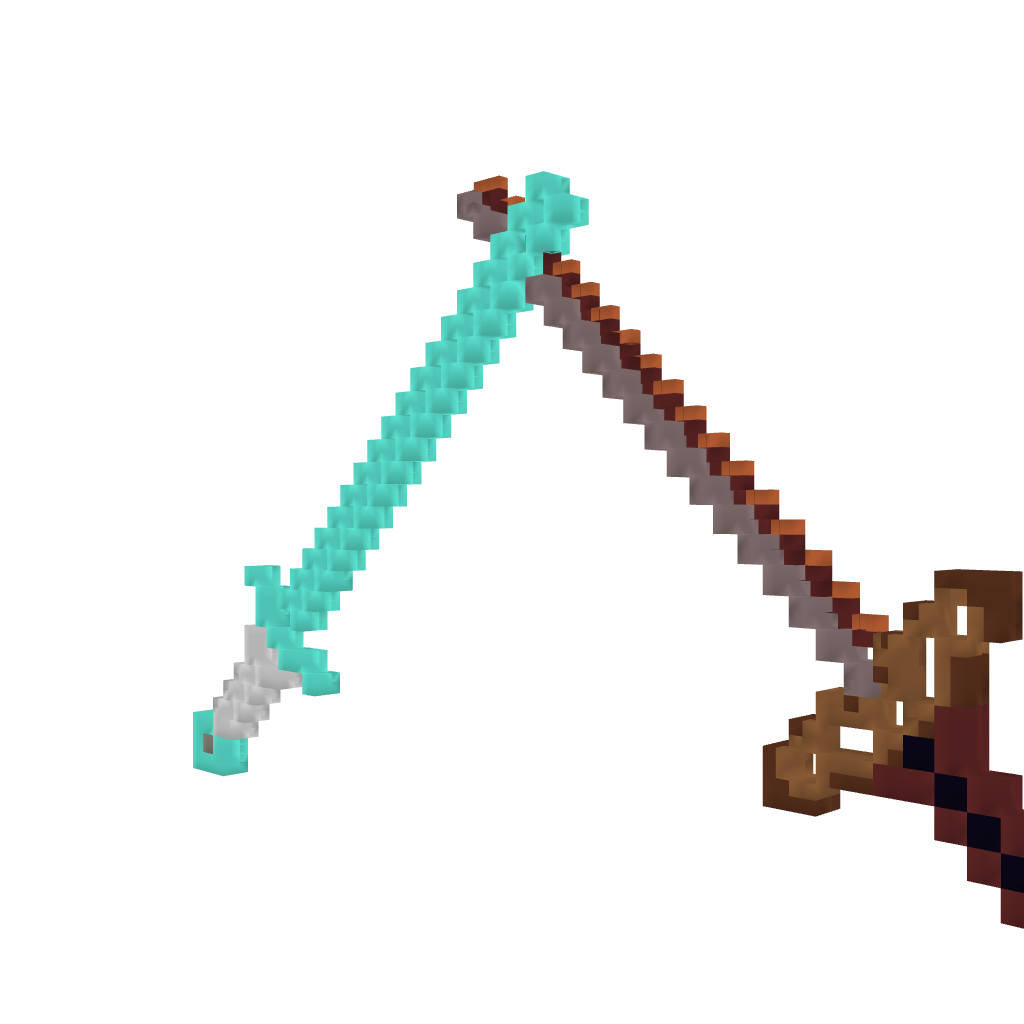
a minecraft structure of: Up'ards